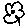
Label: flower